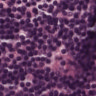
Metastatic tissue present: no